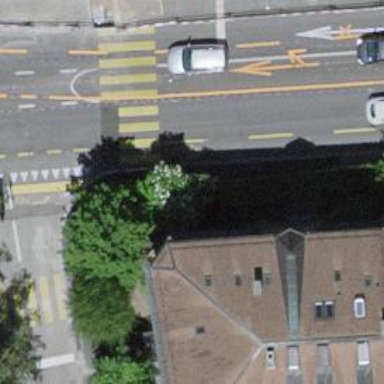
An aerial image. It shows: Kerb barrier.